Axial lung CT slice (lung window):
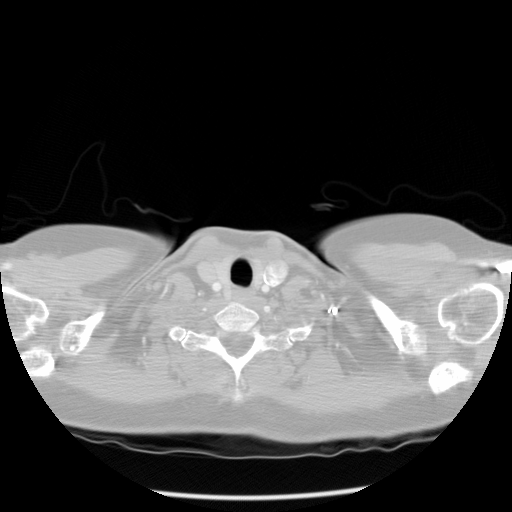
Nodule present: no